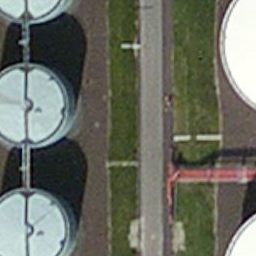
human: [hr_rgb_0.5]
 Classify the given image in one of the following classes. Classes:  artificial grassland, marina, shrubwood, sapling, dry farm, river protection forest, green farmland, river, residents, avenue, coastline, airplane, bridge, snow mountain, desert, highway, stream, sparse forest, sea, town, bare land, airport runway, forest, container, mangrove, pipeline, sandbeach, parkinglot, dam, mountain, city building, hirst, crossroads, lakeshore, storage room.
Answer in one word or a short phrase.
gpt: storage room